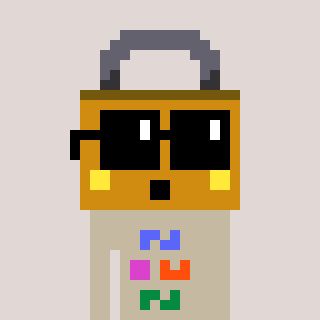
a pixel art character with square black sunglasses, a lock-shaped head and a bege-colored body on a warm background